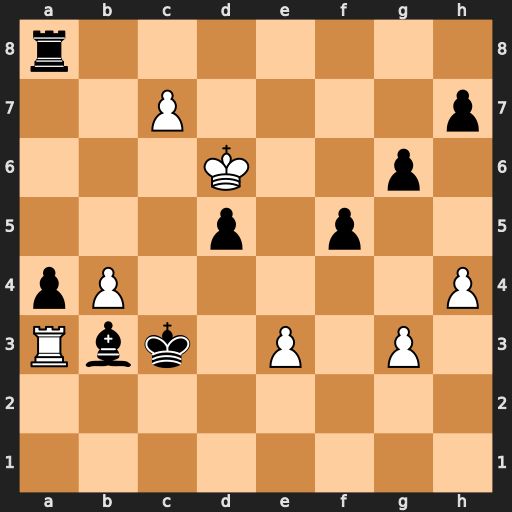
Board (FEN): r7/2P4p/3K2p1/3p1p2/pP5P/Rbk1P1P1/8/8
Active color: w
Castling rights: -
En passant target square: -
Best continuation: b5 Kb4 b6